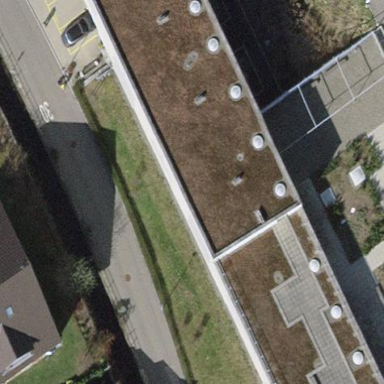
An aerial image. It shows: View of roof of building.